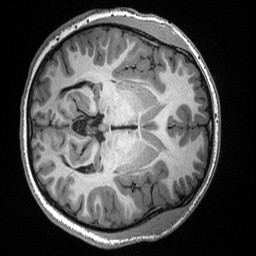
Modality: T1w
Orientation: axial
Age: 13
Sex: male